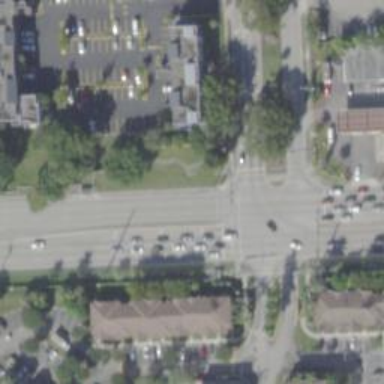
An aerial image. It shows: Asphalt footway with marked crossing lines.